Question: I'm trying to add a UITextView in a UITableViewCell for the iPad, and for some reason my UITextView is not taking up the whole height/width of the UITableViewCell. Here's how I declare the cell
'''
UITextView *textView = [[UITextView alloc]initWithFrame:cell.frame];
[textView setBackgroundColor:[UIColor redColor]];
[cell.contentView addSubview:textView];
'''
though it looks like this

Thanks in advance.
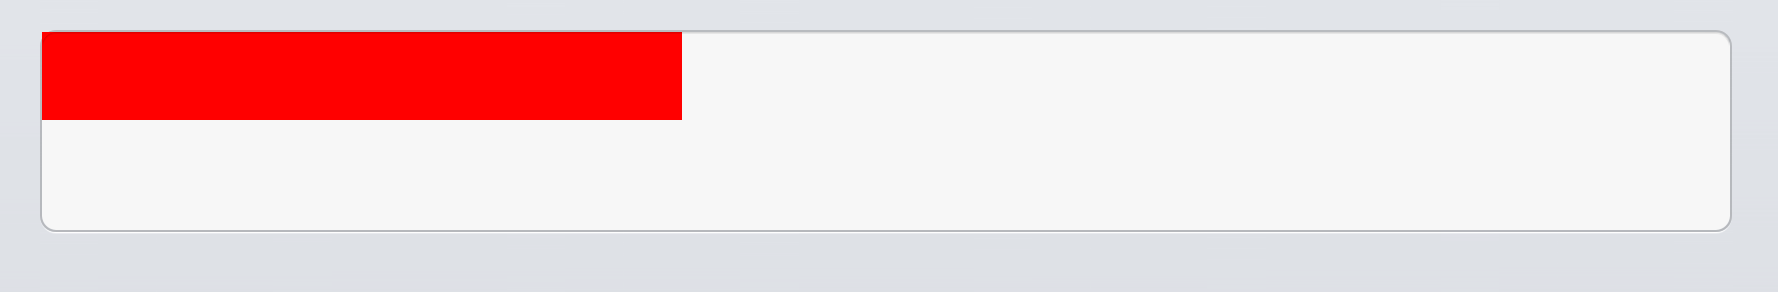
Answer: autoresizing masks worked...flexwidth and flexheight